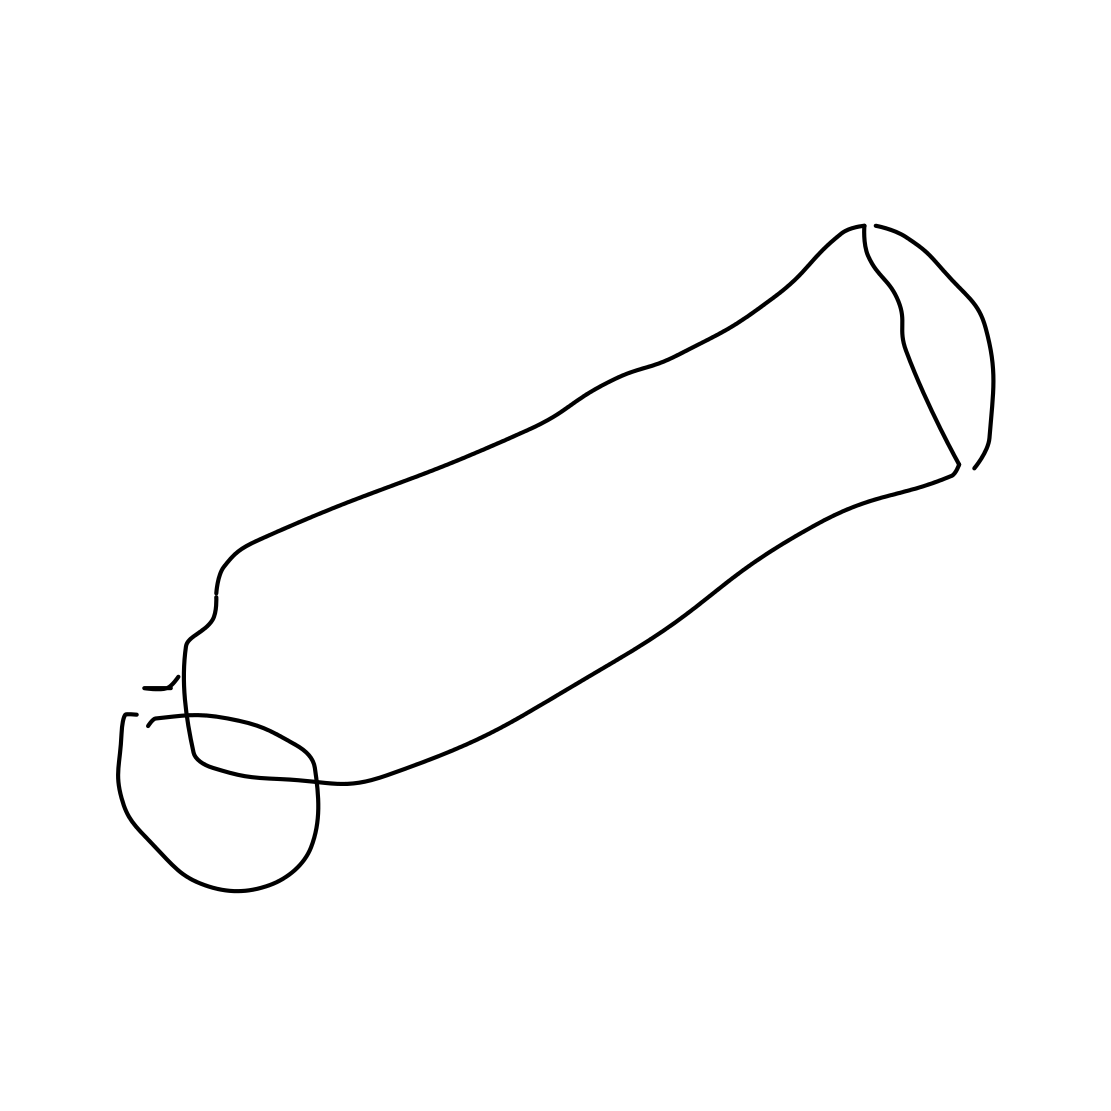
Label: cannon